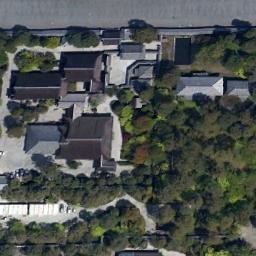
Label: palace